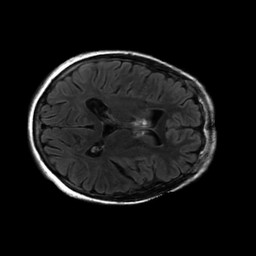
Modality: FLAIR
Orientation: axial
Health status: ill
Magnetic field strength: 3 T